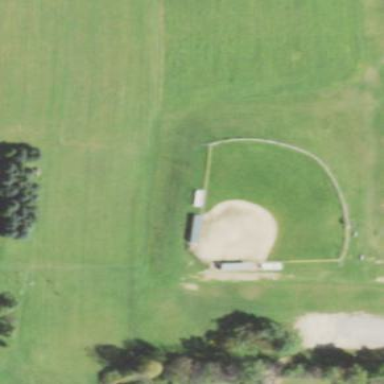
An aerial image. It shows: Baseball pitch for leisure land.